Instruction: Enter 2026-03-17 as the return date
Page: home
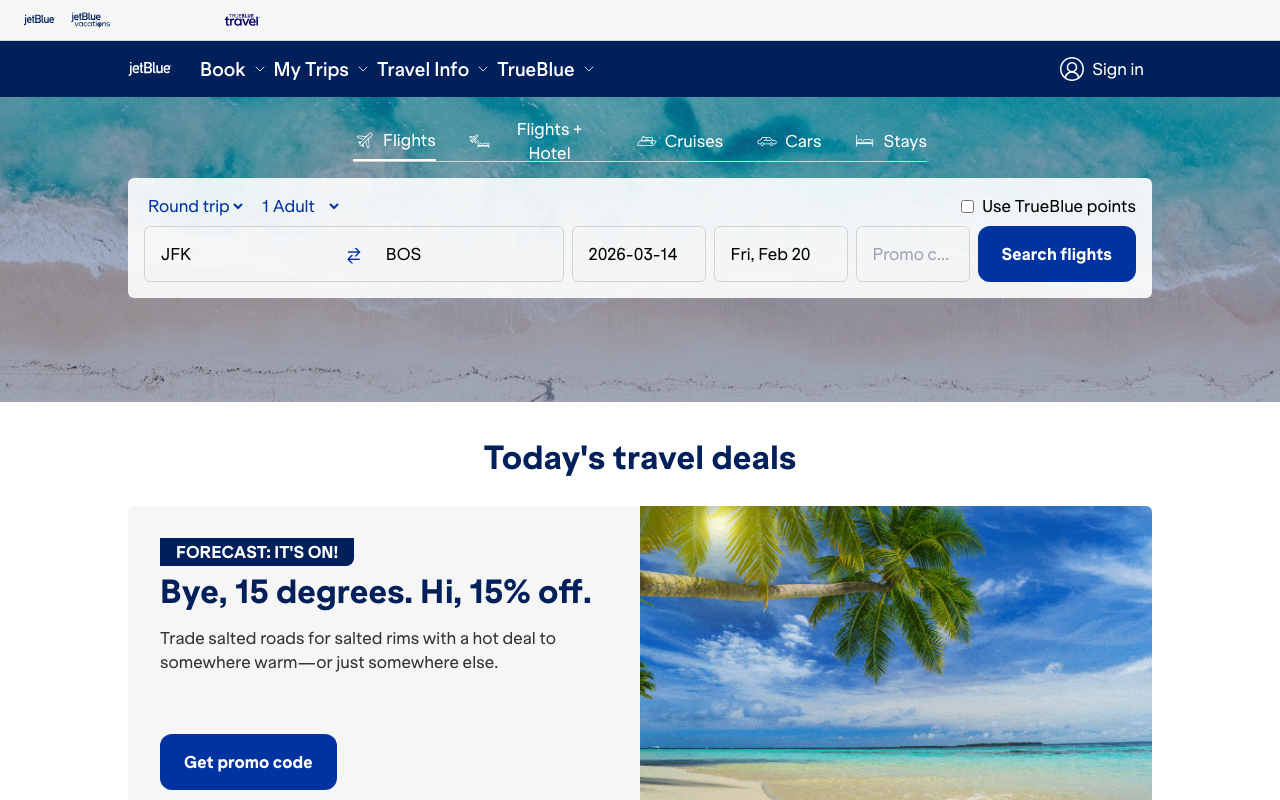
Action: type